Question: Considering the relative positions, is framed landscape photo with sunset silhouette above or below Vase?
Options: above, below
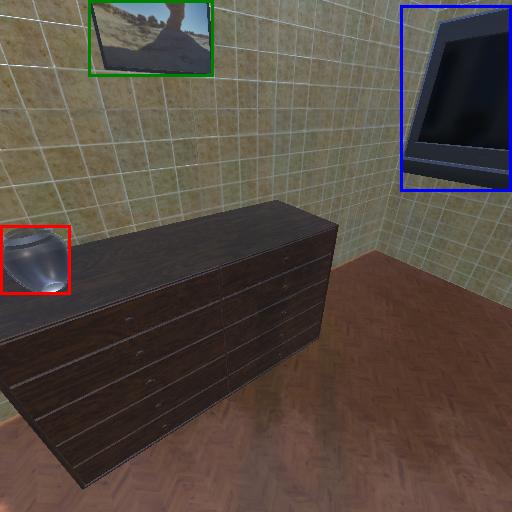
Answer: above